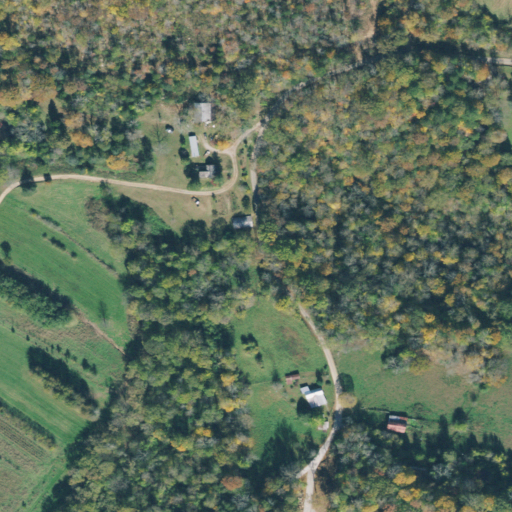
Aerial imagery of gap in Tennessee named The Narrows containing deciduous forest, pasture, open development, mixed forest, and low intensity development